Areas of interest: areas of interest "Commercial service"
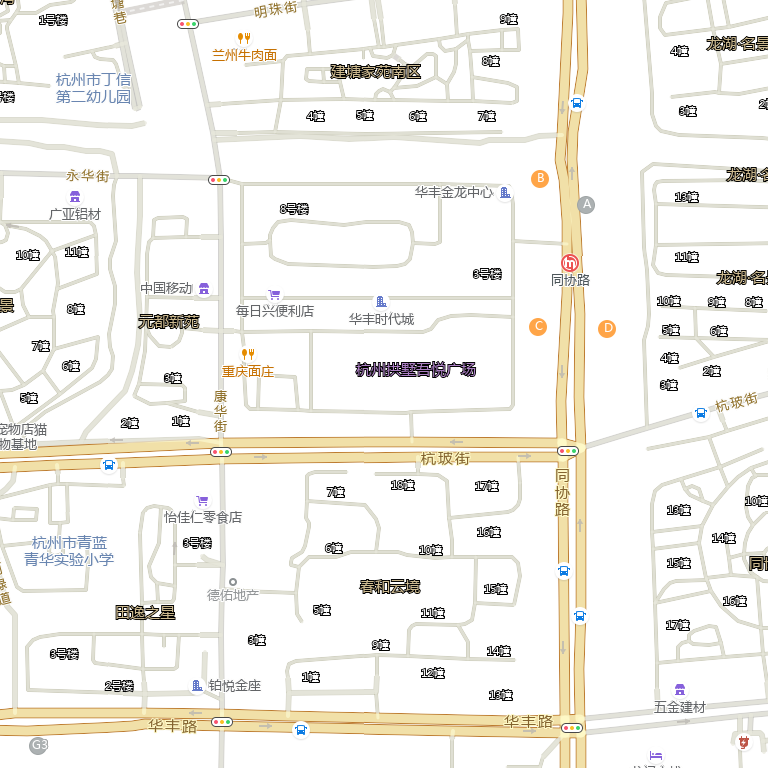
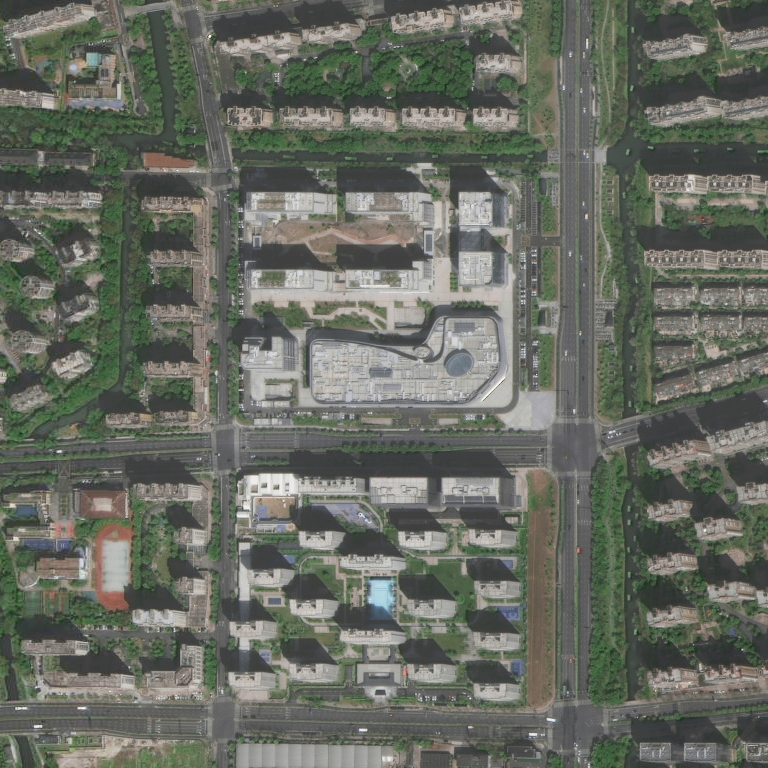